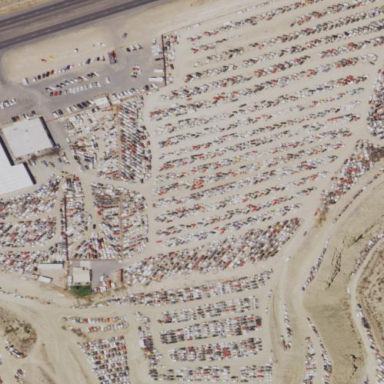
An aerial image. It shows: Scrap yard situated in industrial area.